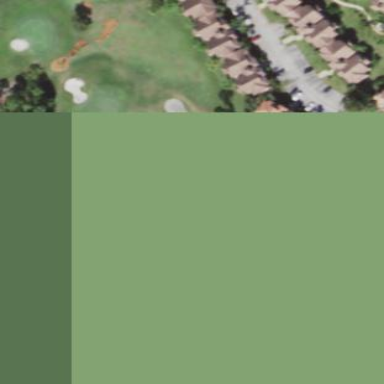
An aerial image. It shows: Scenic golf fairway.